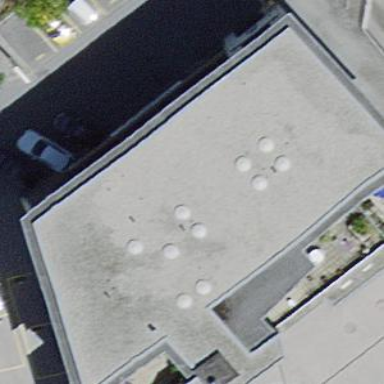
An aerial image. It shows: Apartment building with car shop providing dealer and repair services.